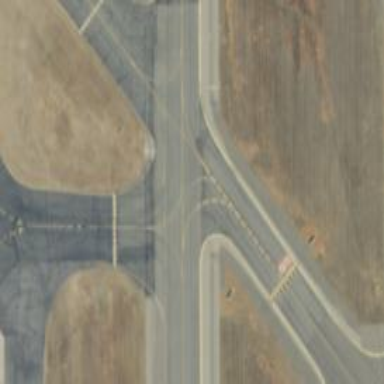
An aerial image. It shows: View of taxiway at the airport.